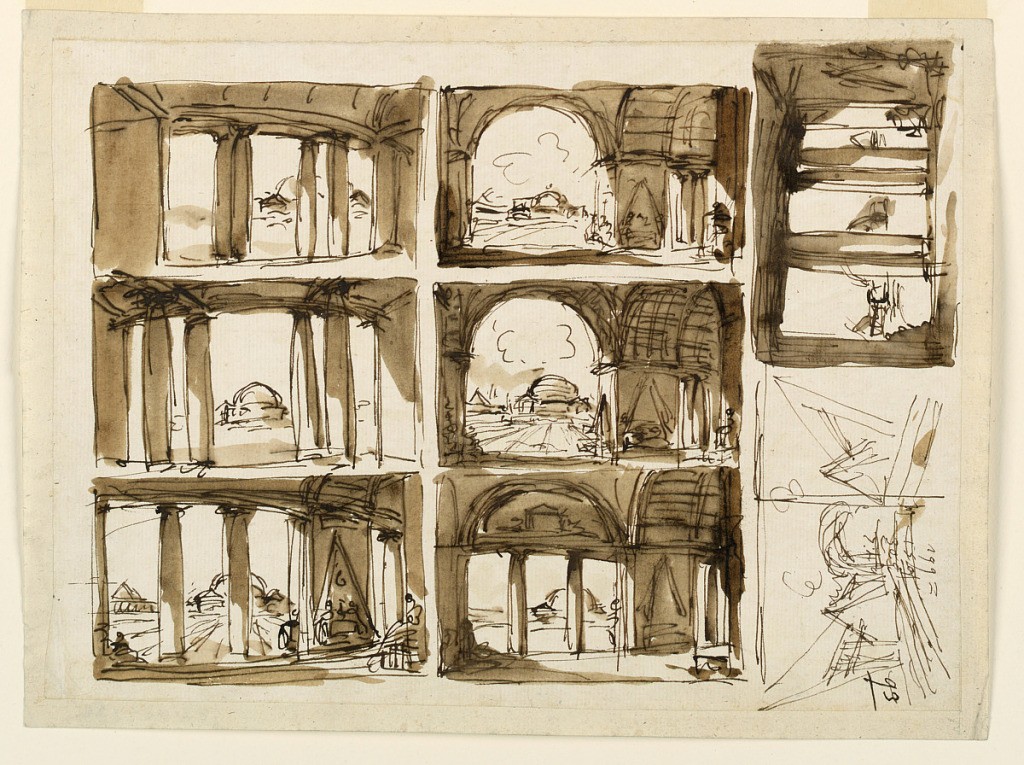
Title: Views Into a Piazza
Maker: Giuseppe Barberi, Italian, 1746–1809
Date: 1795
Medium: Pen and brown ink, brush and brown wash on lined off-white laid paper
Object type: Drawing
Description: Eight different views taken from inside of palaces to outside showing domed building.